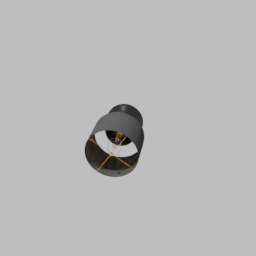
Label: lighting